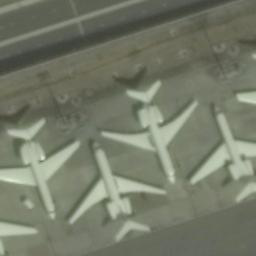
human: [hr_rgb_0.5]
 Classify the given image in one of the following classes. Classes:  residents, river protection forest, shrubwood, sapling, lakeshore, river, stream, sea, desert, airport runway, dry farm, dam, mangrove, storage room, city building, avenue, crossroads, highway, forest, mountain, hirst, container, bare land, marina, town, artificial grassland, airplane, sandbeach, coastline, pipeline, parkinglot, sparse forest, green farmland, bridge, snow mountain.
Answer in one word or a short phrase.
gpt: airplane